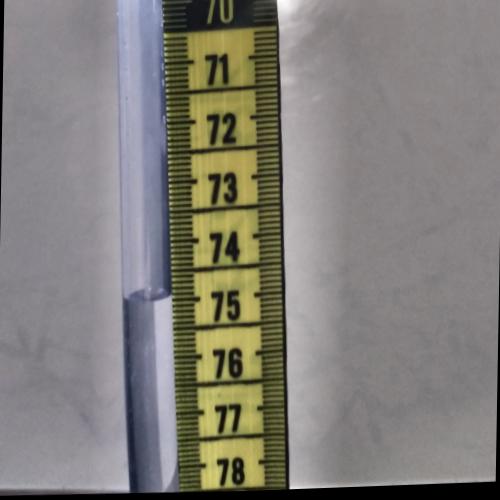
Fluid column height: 75.0 cm